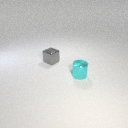
small gray metal cube behind small cyan metal cylinder